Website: home-depot
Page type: customer-info-address
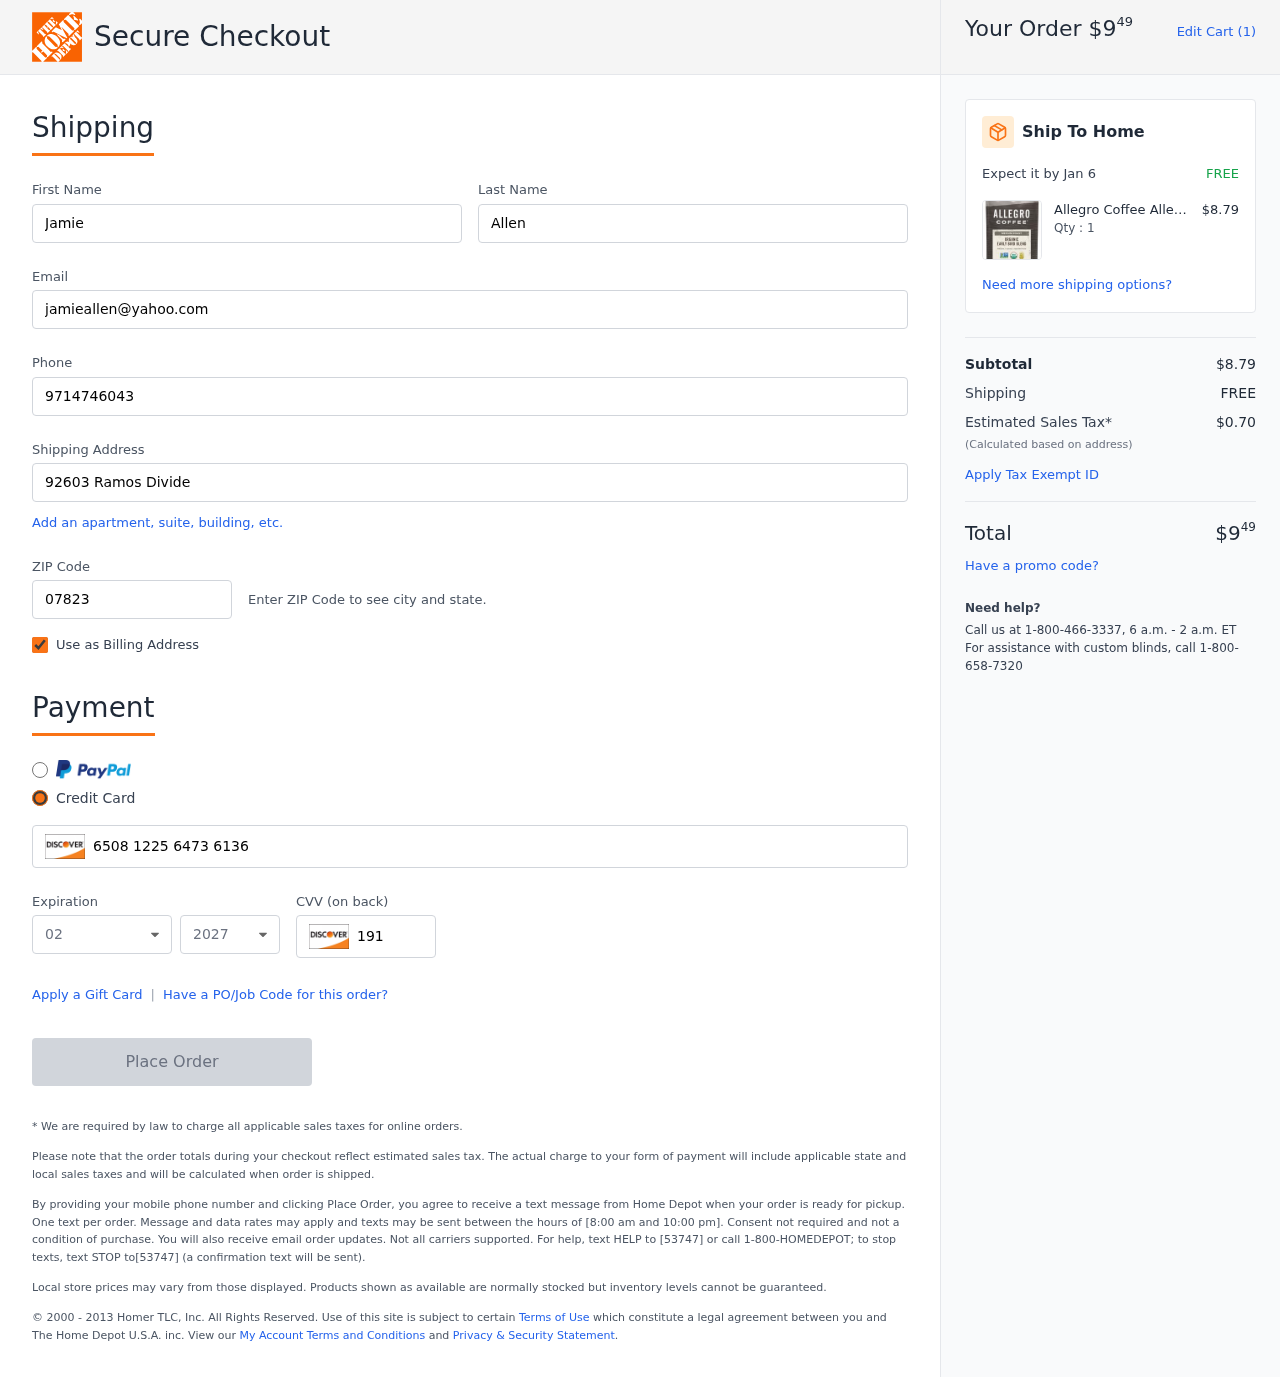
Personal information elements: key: PII_CARD_CVV
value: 191
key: PII_CARD_EXPIRY_MONTH
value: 02
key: PII_CARD_EXPIRY_YEAR
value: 27
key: PII_CARD_NUMBER
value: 6508 1225 6473 6136
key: PII_EMAIL
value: jamieallen@yahoo.com
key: PII_FIRSTNAME
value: Jamie
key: PII_LASTNAME
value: Allen
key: PII_PHONE
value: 9714746043
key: PII_POSTCODE
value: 07823
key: PII_STREET
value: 92603 Ramos Divide
Product elements: key: PRODUCT1_BRAND
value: Allegro Coffee
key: PRODUCT1_NAME
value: Allegro Coffee Organic Early Bird Blend Ground Coffee, 12 oz
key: PRODUCT1_PRICE
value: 8.79
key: PRODUCT1_QUANTITY
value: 1
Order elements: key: ORDER_TOTAL
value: $949
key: ORDER_NUM_ITEMS
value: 1
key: ORDER_DELIVERY_DATE
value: Jan 6
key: ORDER_SUBTOTAL
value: $8.79
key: ORDER_SHIPPING_COST
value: FREE
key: ORDER_TAX
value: $0.70